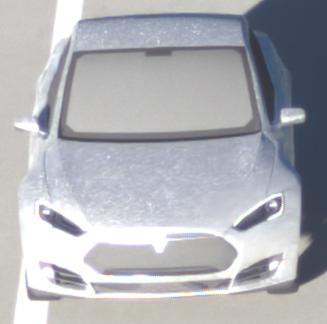
Make: Tesla
Model: Model S 60
Detailed model: Model S
Model produced from: 2013/10
Model produced until: 2014/10
Doors: 5
Color: white
Road condition: dry road
Daytime: sunrise or sunset
Contrast: high contrast